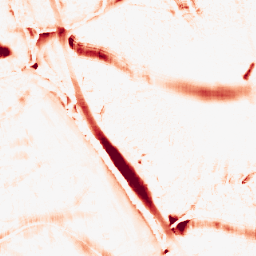
Category: morphological
Decomposition family: morphological_ellipse
Decomposition parameters: operation: opening
width: 30
height: 20
Upsampling method: sinc_blackman
Upsampling parameters: scale: 2
kernel_size: 4
Upsampling scale: 2